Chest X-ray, PA view. Patient: 63 years old, sex F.
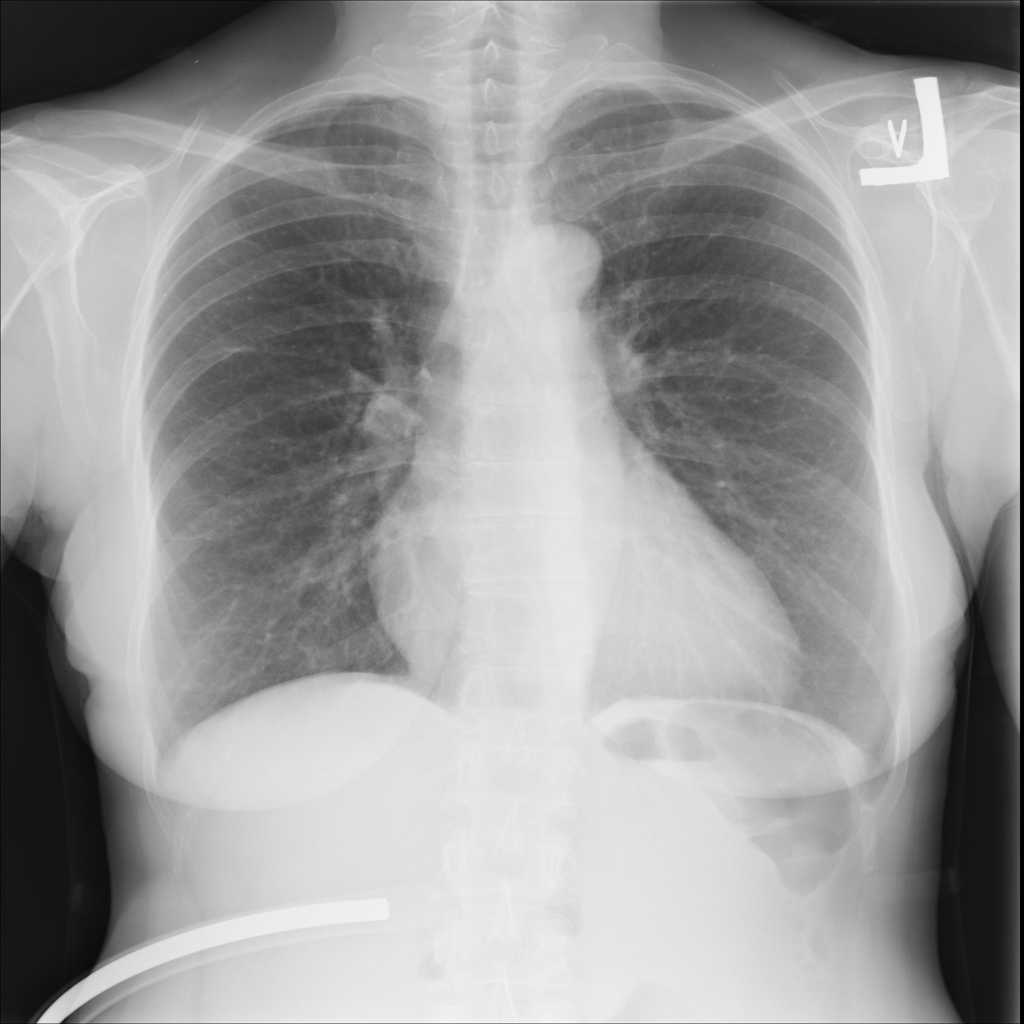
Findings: No Finding